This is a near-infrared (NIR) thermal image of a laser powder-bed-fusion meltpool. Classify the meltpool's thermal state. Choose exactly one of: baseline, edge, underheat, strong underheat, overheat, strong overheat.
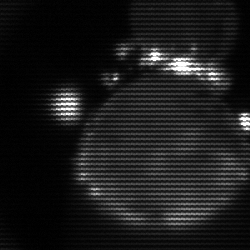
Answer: edge